Question: My Java is a bit rusty so please bear with me. I have a method in my GUI class that calls another class file which returns a JList. The problem im having is getting the text from the JList, you can see an example of the output below
'''
package com.example.tests;
import java.awt.Color;
import java.awt.Container;
import java.awt.EventQueue;
import java.awt.event.ActionEvent;
import java.awt.event.ActionListener;
import javax.swing.BorderFactory;
import javax.swing.JButton;
import javax.swing.JFrame;
import javax.swing.JLabel;
import javax.swing.JList;
import javax.swing.JPanel;
import javax.swing.JScrollPane;
import javax.swing.JTextArea;
import com.example.tests.IJ_runTestAFJ;
public class GUI_v2 extends JFrame
{
private static final long serialVersionUID = 1L;
IJ_CommonSetup setup = new IJ_CommonSetup();
Container c;
JPanel panel;
JScrollPane userScrollPane, errorScrollPane, sysScrollPane;
JTextArea tfUserError, tfSysError;
private JButton resetButton;
public JList<String> errorList;
GUI_v2()
{
resetButton = new JButton();
resetButton.setText("Click to populate TextArea");
resetButton.addActionListener(new ActionListener() {
public void actionPerformed(ActionEvent e) {
try {
//test.runTest_Login(stUserName,stPwd);
updatePanel();
} catch (Exception e1) {
e1.printStackTrace();
}
}
});
panel = new JPanel();
tfSysError = new JTextArea(10,33);
tfSysError.setLineWrap(true);
tfSysError.setEditable(false);
tfSysError.setWrapStyleWord(false);
sysScrollPane = new JScrollPane(tfSysError);
sysScrollPane.setBorder(BorderFactory.createLineBorder(Color.black));
panel.add(sysScrollPane);
panel.add(resetButton);
c = getContentPane();
c.add(panel);
setDefaultCloseOperation(EXIT_ON_CLOSE);
setVisible(true);
setSize(400,250); //width, height
setLocation(600,0);
setResizable(false);
validate();
}//close GUI
/**
* @param args the command line arguments
*/
public static void main(String args[]) {
/* Create and display the form */
EventQueue.invokeLater(new Runnable() {
public void run() {
new GUI_v2().setVisible(true);
}
});
}
public void updatePanel()
{
errorList = new JList<String>();
errorList = setup.getErrorJList();
tfSysError.append(errorList.getComponent(1).toString());
validate();
}
}// end on class
'''
IJ_CommonSetup.java
'''
package com.example.tests;
import javax.swing.JLabel;
import javax.swing.JList;
public class IJ_CommonSetup{
/**
*
*/
public static String stError = new String();
public static JList<String> stJListError = new JList<String>();
public JList<String> getErrorJList(){
String error1 = new String("TestTestTestTestTestTestTestTestTestTestTestTestTestTest ");
String error2 = new String("ApplesApplesApplesApplesApplesApplesApplesApplesApplesApples ");
JLabel newError1 = new JLabel();
newError1.setText(error1);
JLabel newError2 = new JLabel(error2);
stJListError.add(newError1);
stJListError.add(newError2);
return stJListError;
}
}
'''

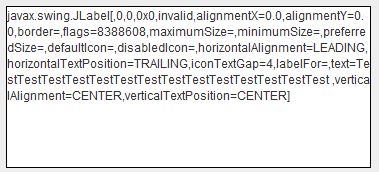
Answer: > im having some trouble getting labels to wrap inside a panel that's
inside a Scrollpane. At the moment if the string thats added to the
label is long it is aligned to the left which is fine but the label
stretches outside the panel cutting off the end of the string.
- use 'JTextArea(int, int)' in 'JScrollPane'- 'setEditable(false)' for 'JTextArea'
instead of 'JLabel's added to 'JPanel' (in 'JScrollPane')